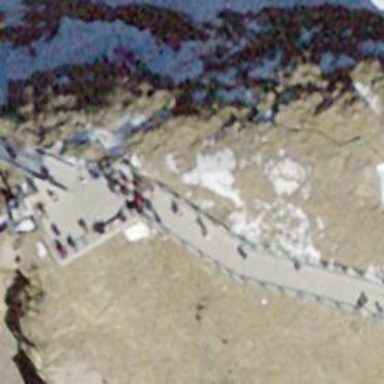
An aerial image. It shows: Viewpoint for tourists.